【题型】证明题　【知识点】立体几何　【难度】easy
如图所示，已知四边形 \(ABCD\) 是正方形，四边形 \(ACEF\) 是矩形，\(M\) 是线段 \(EF\) 的中点。

（1）求证：\(AM \parallel\) 平面 \(BDE\)；

（2）若平面 \(ADM \cap\) 平面 \(BDE = l\)，平面 \(ABM \cap\) 平面 \(BDE = m\)，试分析 \(l\) 与 \(m\) 的位置关系，并证明你的结论。
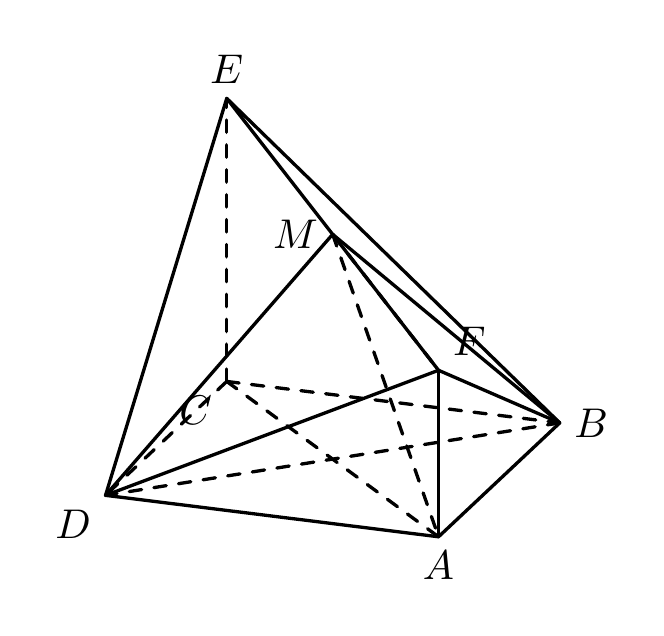
【解答】
\textbf{【解】}
（1）证明：如图，记 \(AC\) 与 \(BD\) 的交点为 \(O\)，连接 \(OE\)。

因为 \(O\)，\(M\) 分别为 \(AC\)，\(EF\) 的中点，且四边形 \(ACEF\) 是矩形，所以 \(EM \parallel OA\) 且 \(EM = OA\)，
所以四边形 \(AOEM\) 是平行四边形，所以 \(AM \parallel OE\)，

又因为 \(OE \subset\) 平面 \(BDE\)，\(AM \not\subset\) 平面 \(BDE\)，
所以 \(AM \parallel\) 平面 \(BDE\)。

\vspace{0.5em}
（2）\(l \parallel m\)，证明如下：

由（1）知 \(AM \parallel\) 平面 \(BDE\)，
又 \(AM \subset\) 平面 \(ADM\)，平面 \(ADM \cap\) 平面 \(BDE = l\)，
所以 \(l \parallel AM\)，同理，\(AM \subset\) 平面 \(ABM\)，平面 \(ABM \cap\) 平面 \(BDE = m\)，所以 \(m \parallel AM\)，所以 \(l \parallel m\)。
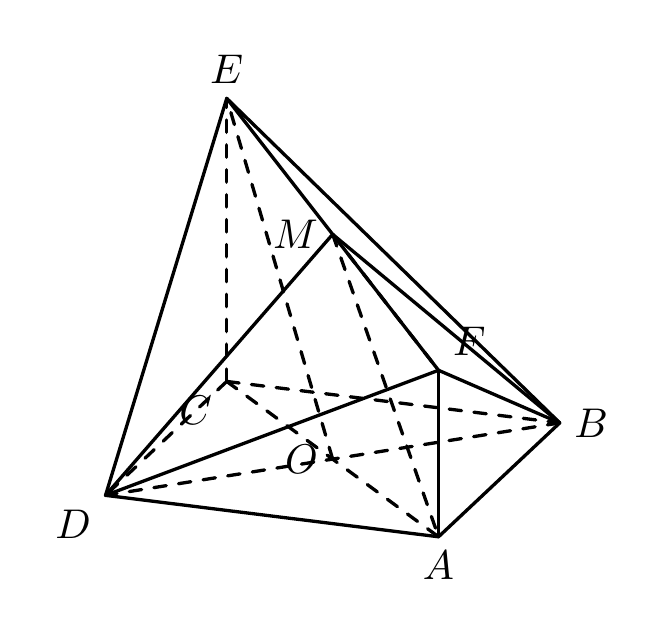